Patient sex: F
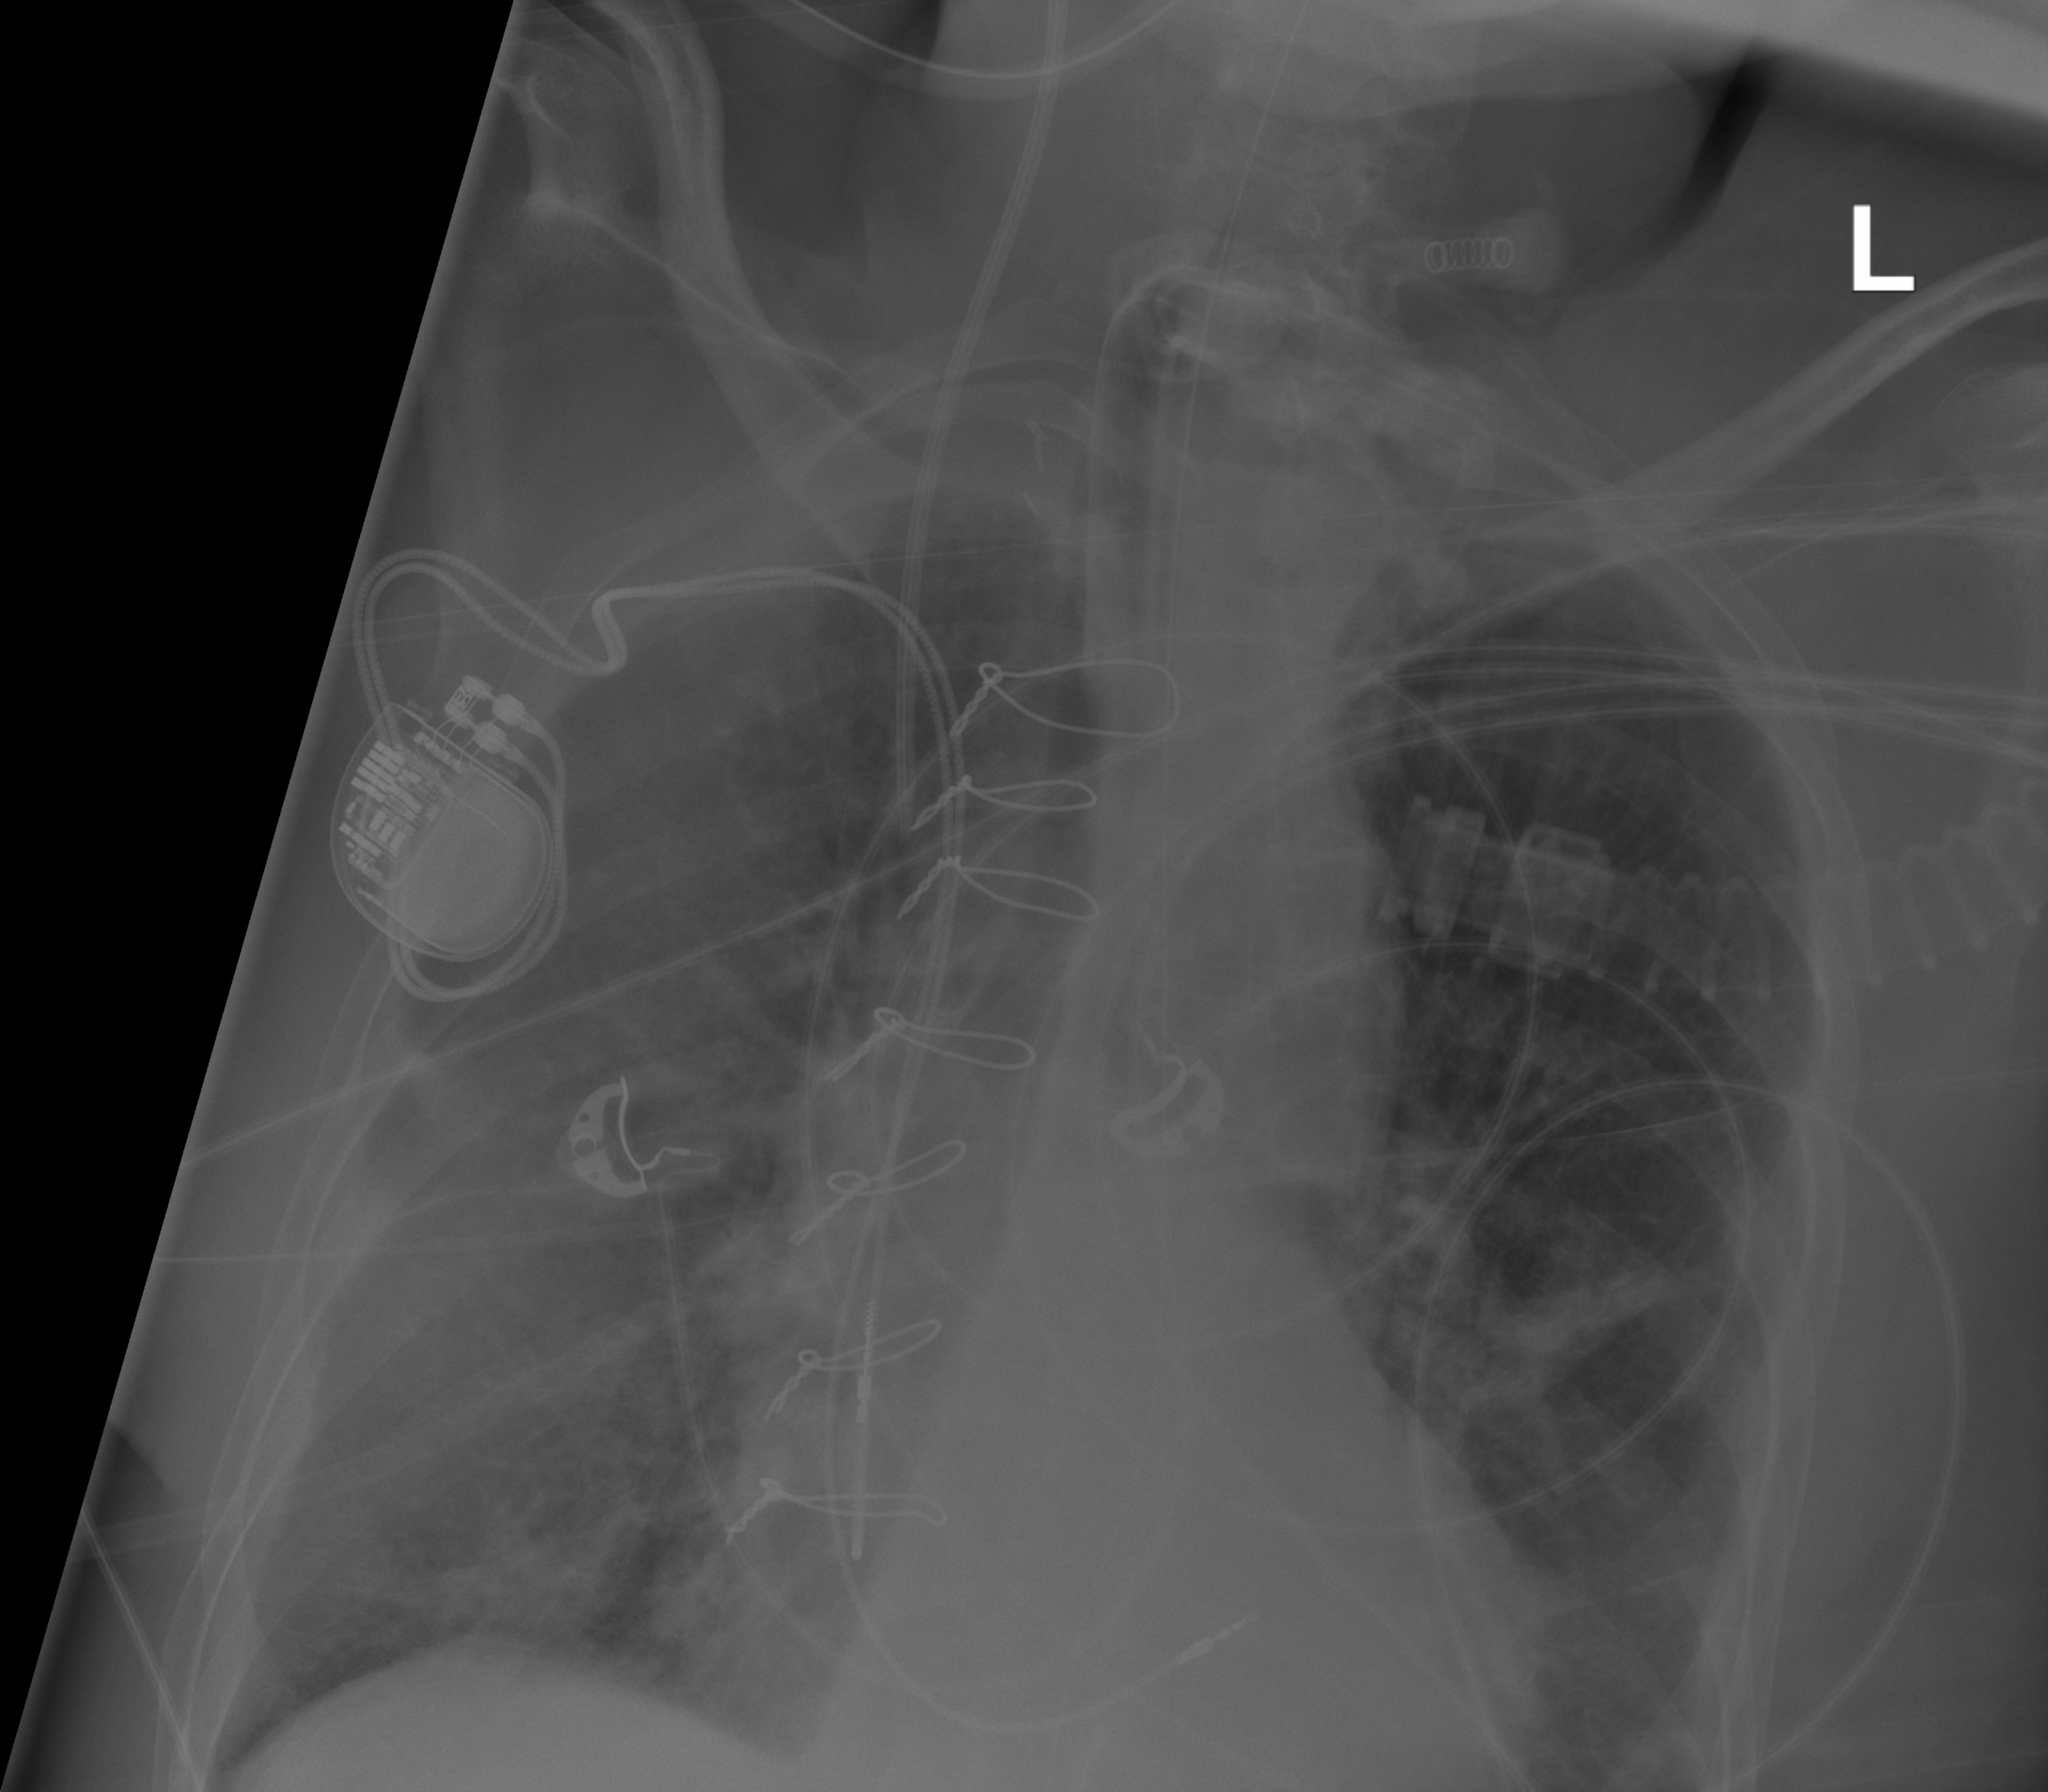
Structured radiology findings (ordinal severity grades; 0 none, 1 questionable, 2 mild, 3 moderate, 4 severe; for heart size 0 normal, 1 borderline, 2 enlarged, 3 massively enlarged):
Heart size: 0
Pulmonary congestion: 2
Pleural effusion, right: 0
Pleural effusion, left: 2
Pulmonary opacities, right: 4
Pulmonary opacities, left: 2
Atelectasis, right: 3
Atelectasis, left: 2